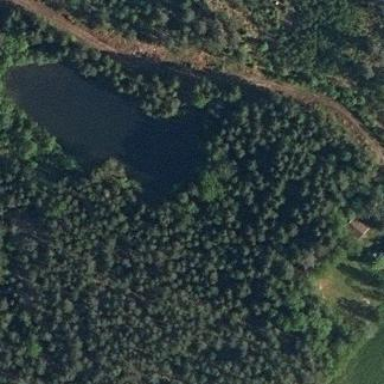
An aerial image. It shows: Serene pond surrounded by nature.